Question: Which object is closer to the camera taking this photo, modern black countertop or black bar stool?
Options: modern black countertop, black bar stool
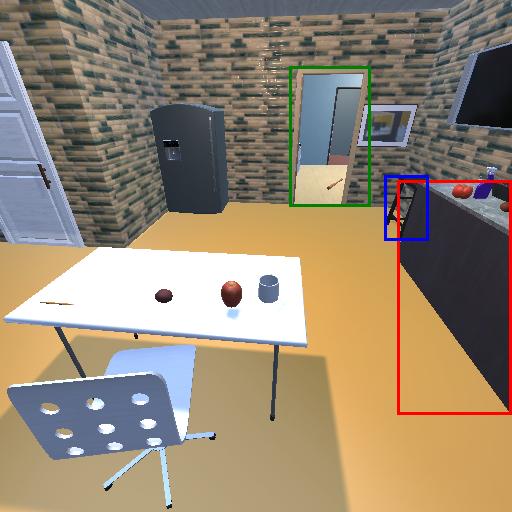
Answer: modern black countertop